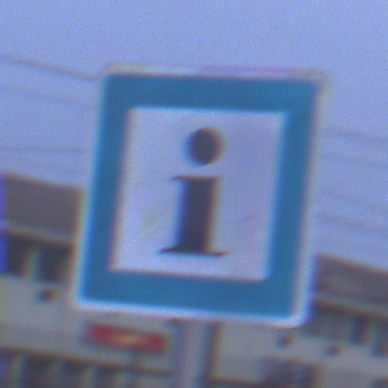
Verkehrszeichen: Informationsstelle
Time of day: SunriseSunset
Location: Outdoor (Urban)
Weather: Overcast
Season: NotSpecified
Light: Natural